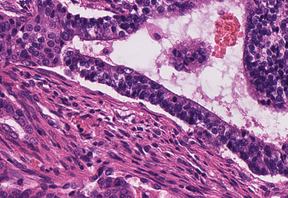
Tumor epithelial tissue: yes
Tumor-associated stroma tissue: yes
Normal tissue: no